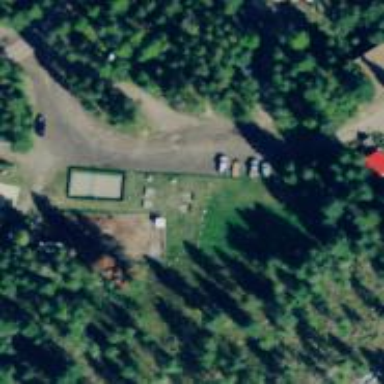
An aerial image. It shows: Disc golf course.